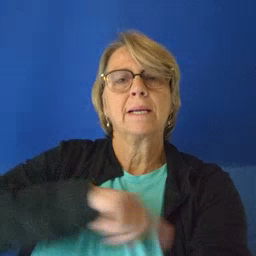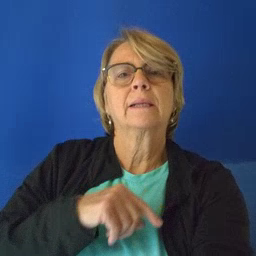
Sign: weus